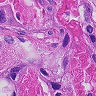
Metastatic tissue present: yes